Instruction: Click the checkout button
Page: cart
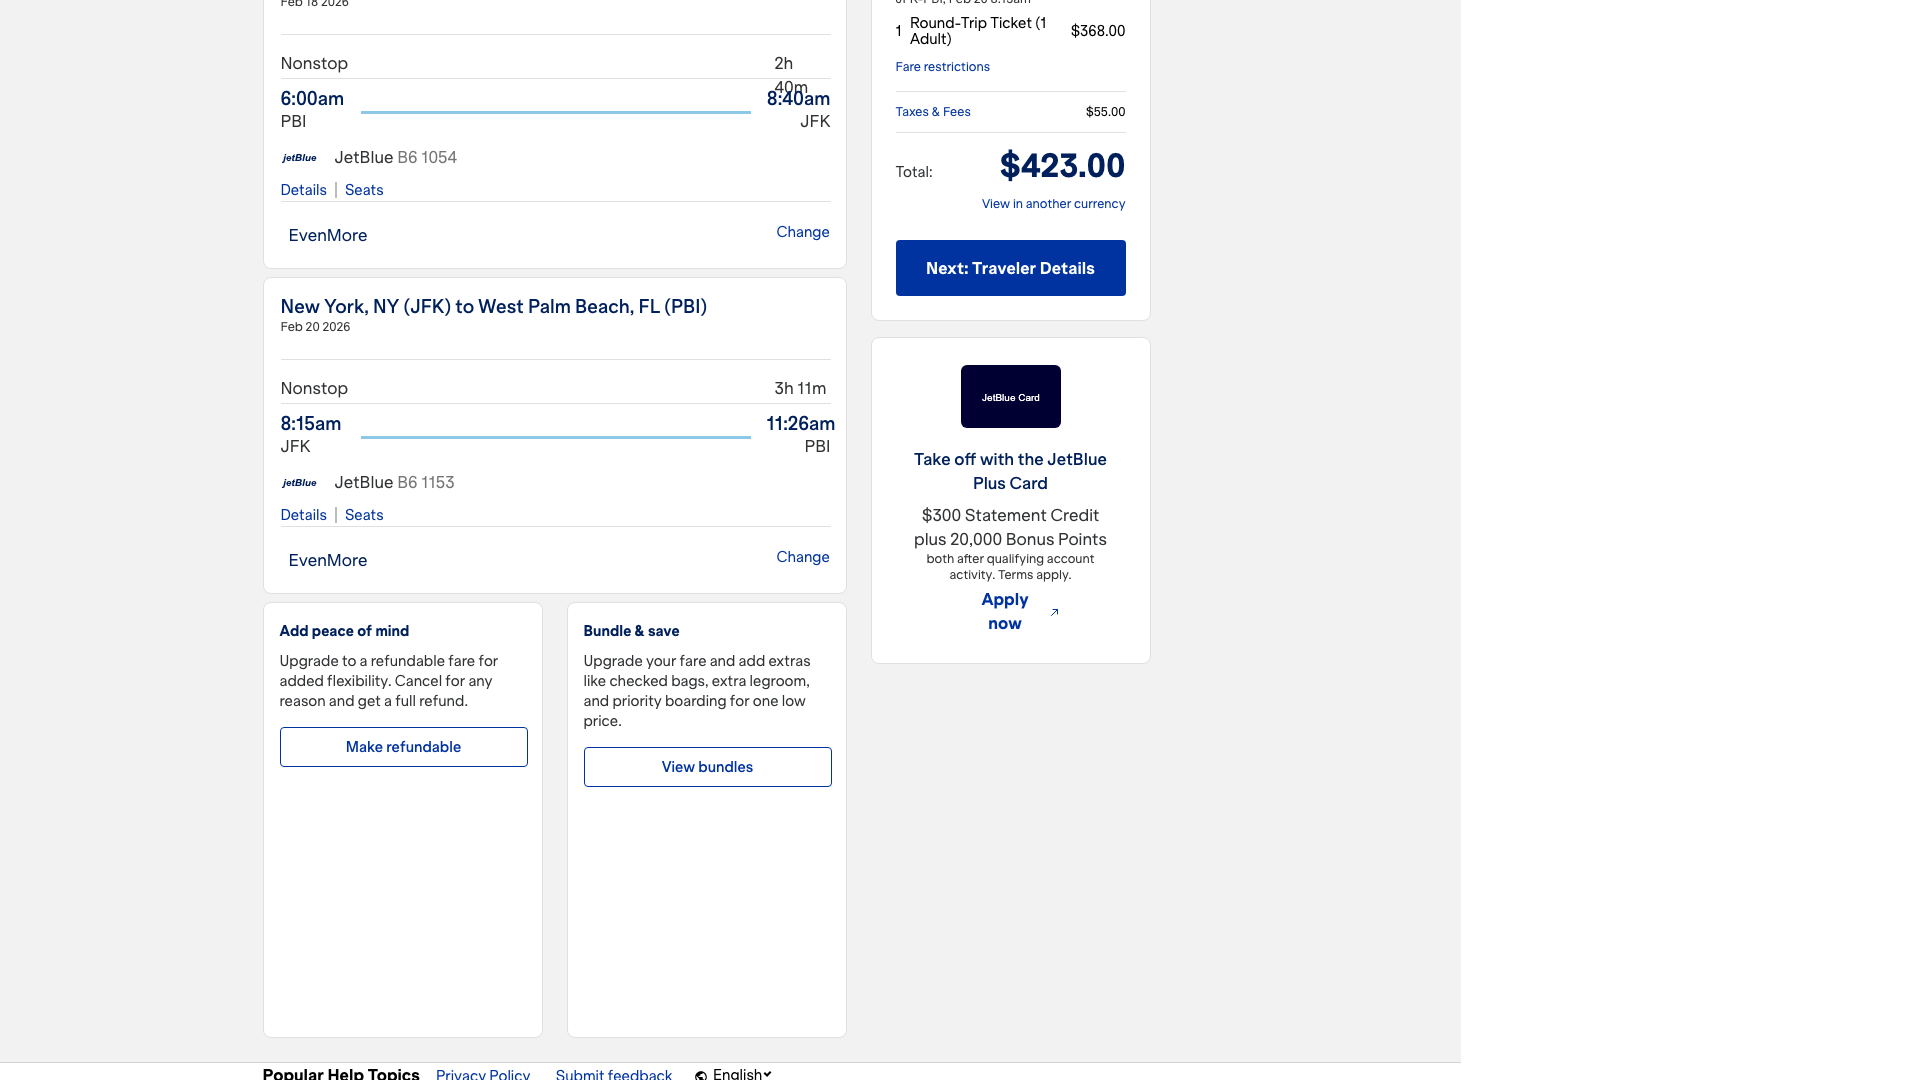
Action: click